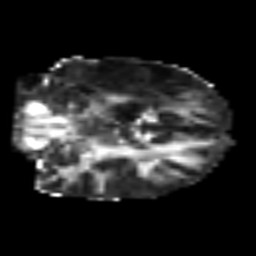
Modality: FA
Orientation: coronal
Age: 44
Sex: female
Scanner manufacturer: siemens
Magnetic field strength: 3 T
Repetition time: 6.1 s
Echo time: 0.101 s